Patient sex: M
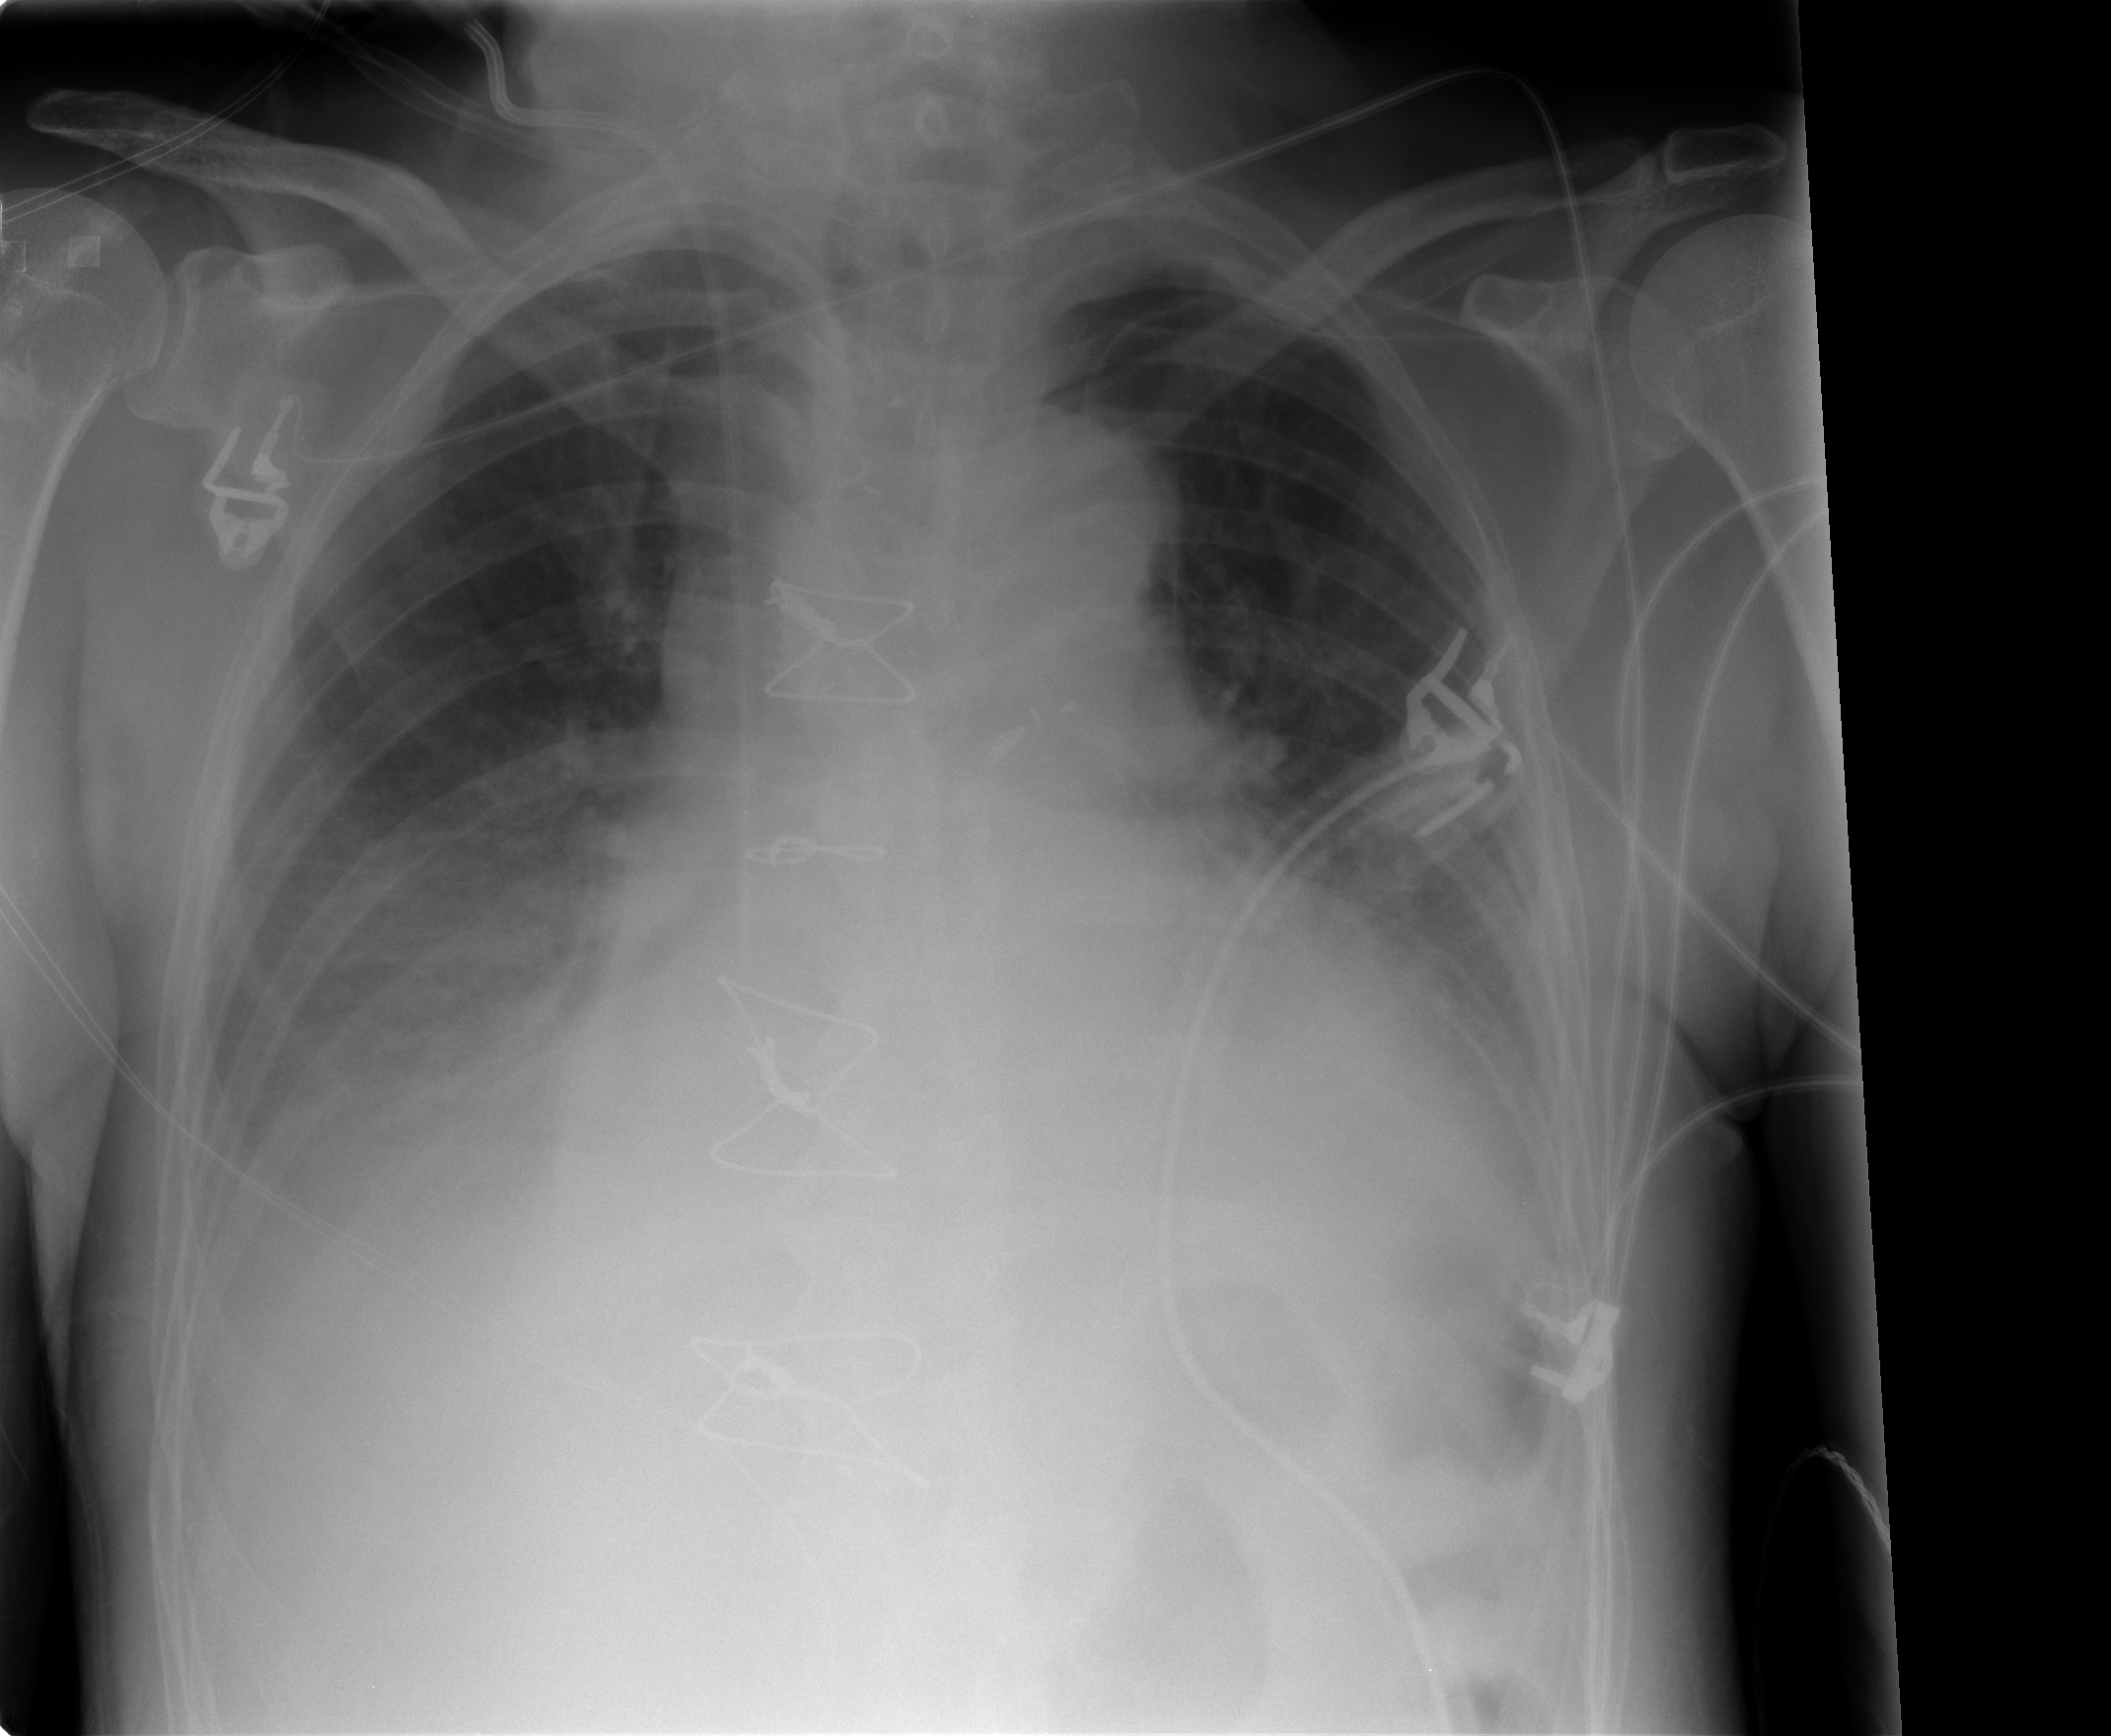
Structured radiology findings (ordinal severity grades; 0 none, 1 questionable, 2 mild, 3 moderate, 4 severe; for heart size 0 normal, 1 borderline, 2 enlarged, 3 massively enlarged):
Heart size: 3
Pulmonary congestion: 2
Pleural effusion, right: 3
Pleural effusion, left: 3
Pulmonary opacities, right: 0
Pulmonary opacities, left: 0
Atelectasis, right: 2
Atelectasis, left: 2